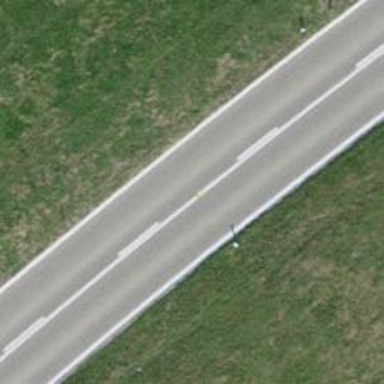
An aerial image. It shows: Secondary road with asphalt surface.